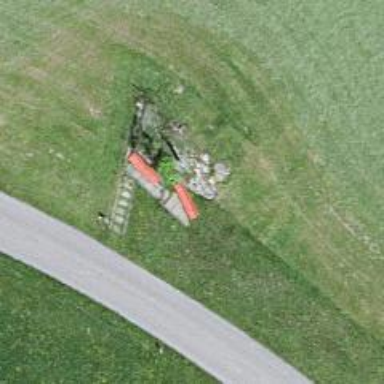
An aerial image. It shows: Wayside cross with historic significance.